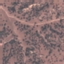
Land use / land cover class: HerbaceousVegetation